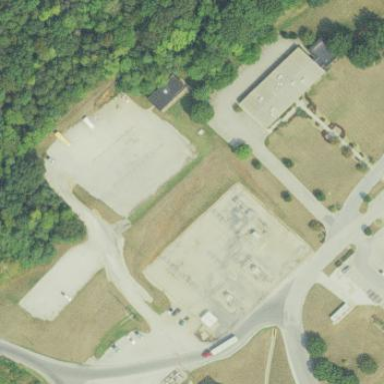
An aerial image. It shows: Industrial power substation enclosed by fence.